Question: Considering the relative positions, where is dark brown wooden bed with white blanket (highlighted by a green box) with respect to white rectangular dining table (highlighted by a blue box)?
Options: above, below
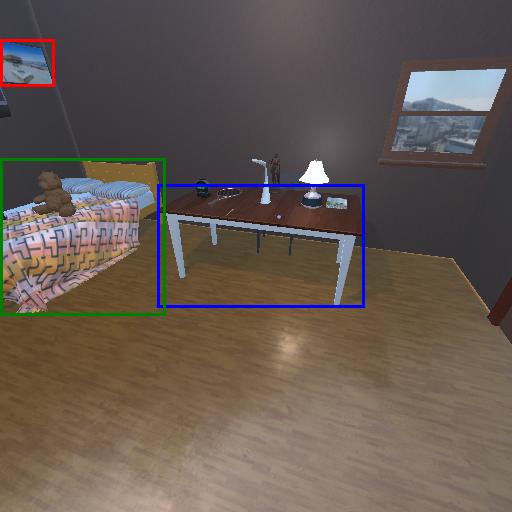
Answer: above